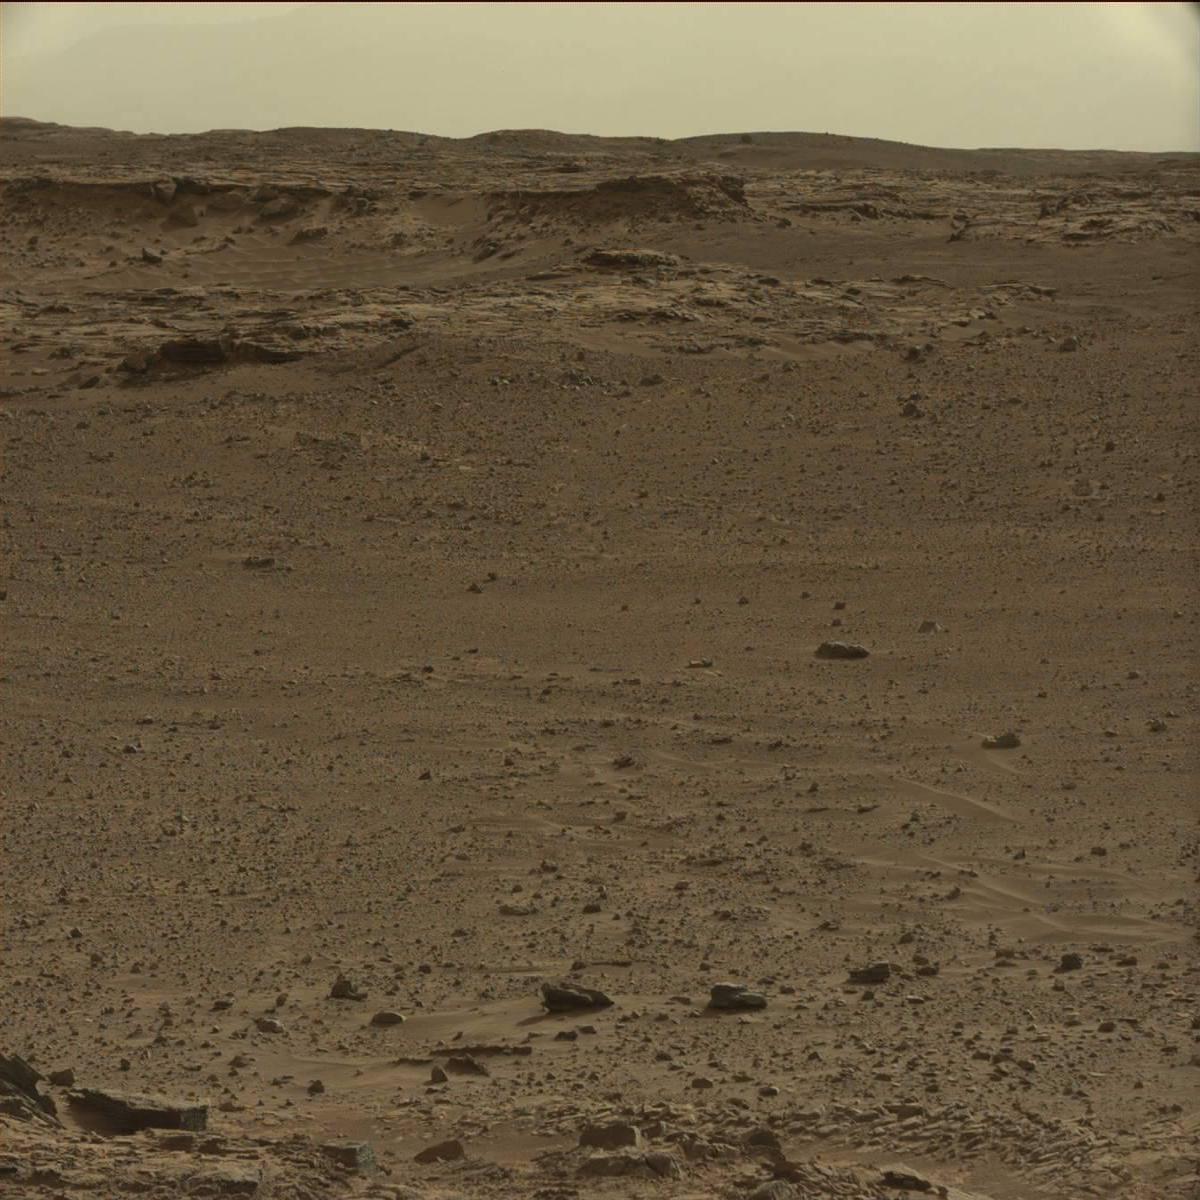
Terrain classes present: Bedrock, Ridge, Rock, Sand / Soil, Sky